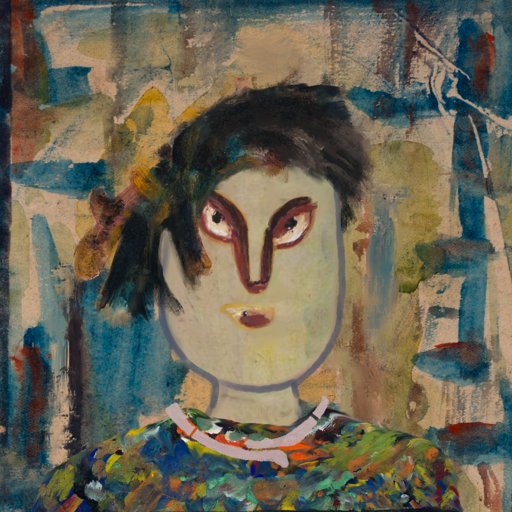
Background: Orphan, Head And Neck Front: Hill_Girl, Face Front: After_Raid, Bust: An_Impression, Hair Front: Pipe, Head Accessory: Blank, Second Necklace: Blank, Necklace: Hypocrite_2, Baby: Blank